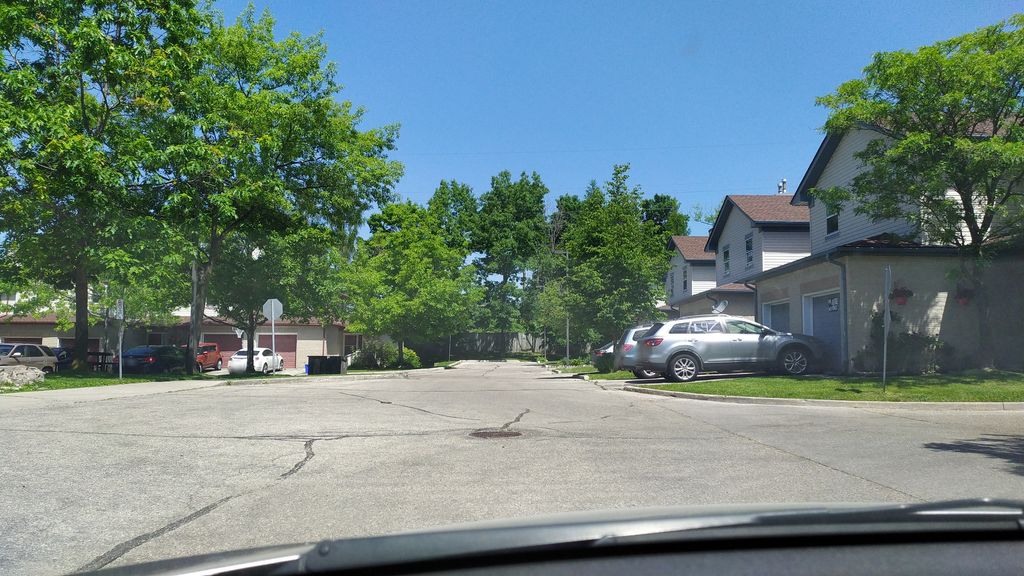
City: kitchener-waterloo